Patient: sex M, age 30
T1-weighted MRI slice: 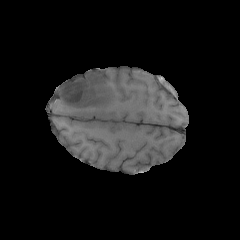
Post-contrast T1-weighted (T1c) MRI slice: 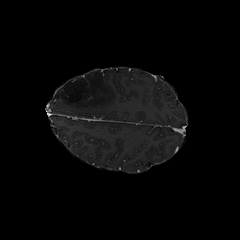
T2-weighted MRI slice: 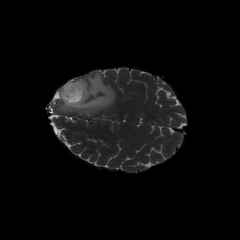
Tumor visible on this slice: yes
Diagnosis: Astrocytoma, IDH-mutant
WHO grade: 3